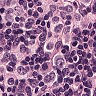
Metastatic tissue present: yes